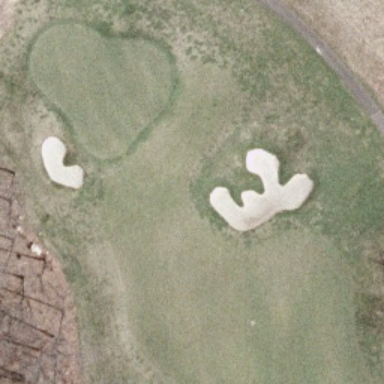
This is a part of a golf course with turfs and some bunkers and trees .